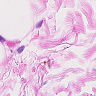
Metastatic tissue present: no